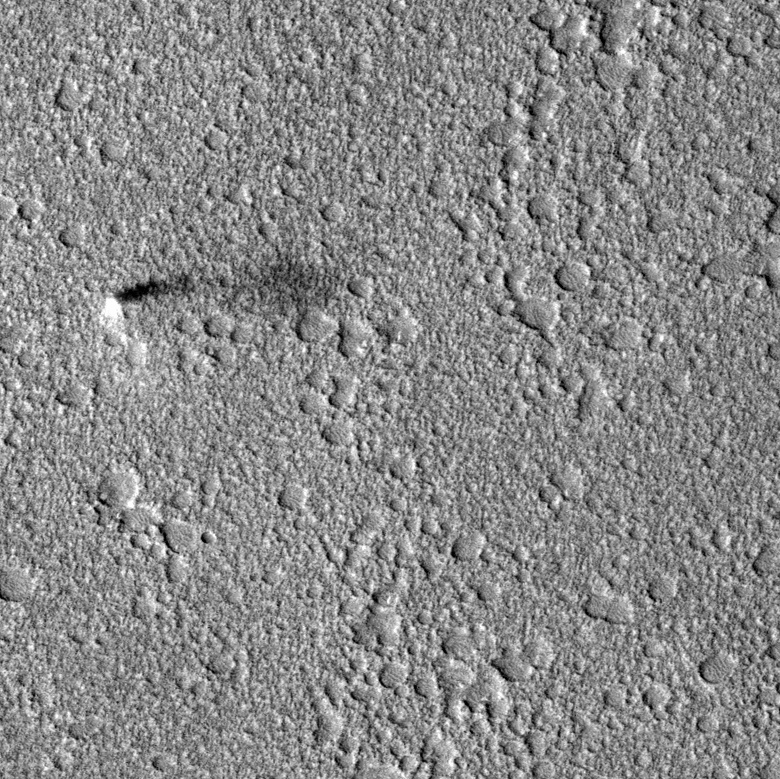
Label: dustdevil